Interaction volume radius: 5 \u00c5
Interaction volume height: 20 \u00c5
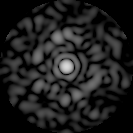
Disorder parameter: 0.839